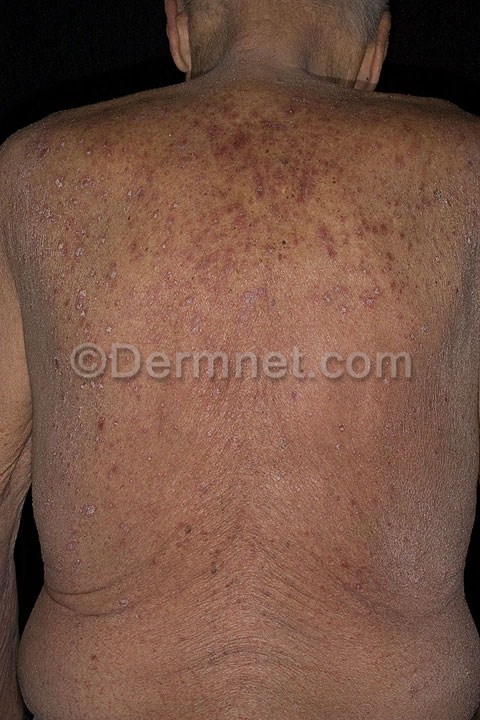
Disease: Seborrheic Keratoses and other Benign Tumors